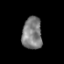
Tissue: prostate
Cell type: T cells
Senescence score: 0.2858
Nuclear area (px): 624
Mean DAPI intensity: 127.421